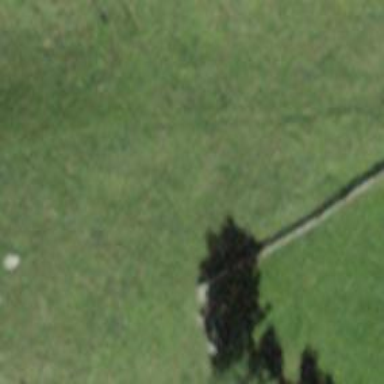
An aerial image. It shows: Fence.